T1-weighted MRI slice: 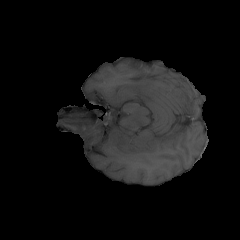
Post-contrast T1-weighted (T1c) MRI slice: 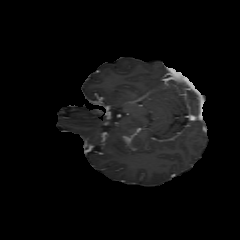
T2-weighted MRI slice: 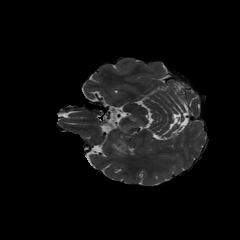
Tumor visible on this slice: yes